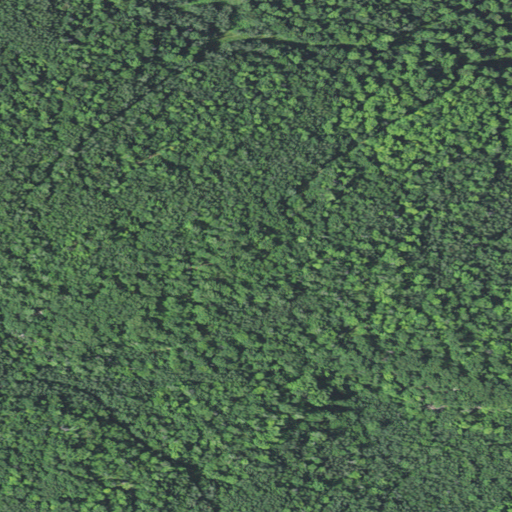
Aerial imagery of mountain in Wisconsin named McCaslin Mountain containing only deciduous forest